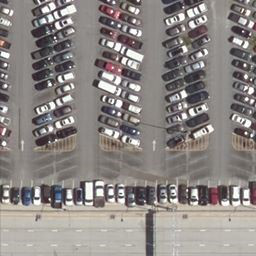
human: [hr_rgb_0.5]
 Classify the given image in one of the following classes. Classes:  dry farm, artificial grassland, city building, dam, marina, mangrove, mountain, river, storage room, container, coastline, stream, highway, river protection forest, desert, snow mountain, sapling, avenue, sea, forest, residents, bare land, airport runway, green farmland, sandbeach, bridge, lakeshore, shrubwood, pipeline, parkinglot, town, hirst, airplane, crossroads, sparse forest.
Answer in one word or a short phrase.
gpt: parkinglot